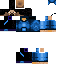
A male human skin with dark skin, wearing brown long hair dressed in a blue hoodie and black pants, featuring a closed mouth.